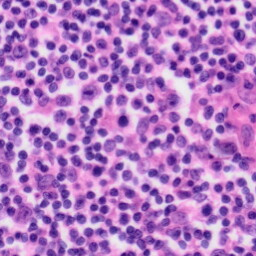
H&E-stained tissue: Tonsil